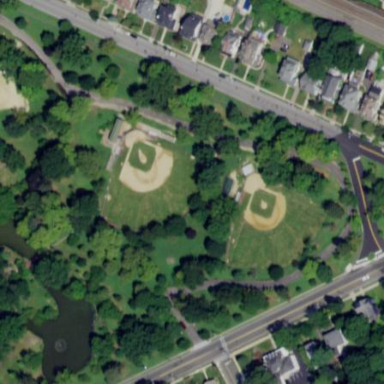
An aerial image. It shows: Baseball pitch for leisure and sports activities.